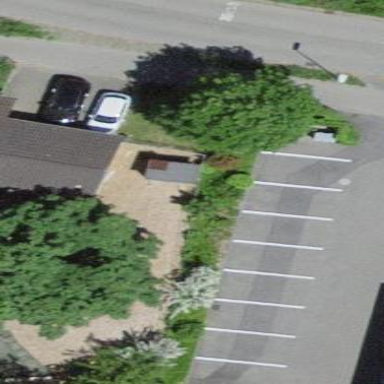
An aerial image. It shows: Street-side parking area.